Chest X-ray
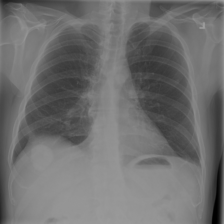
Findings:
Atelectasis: positive
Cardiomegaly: negative
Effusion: negative
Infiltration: negative
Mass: positive
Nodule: positive
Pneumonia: negative
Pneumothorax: negative
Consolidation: negative
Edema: negative
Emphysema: negative
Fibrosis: negative
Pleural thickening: negative
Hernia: negative